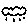
Label: cloud